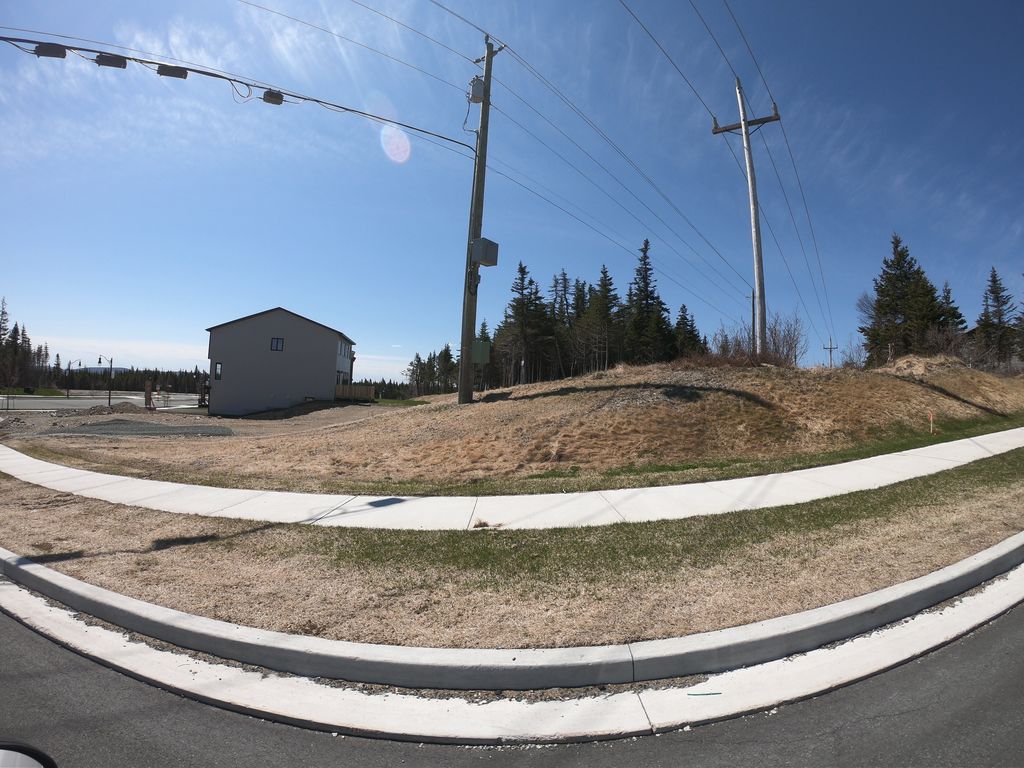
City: st_johns